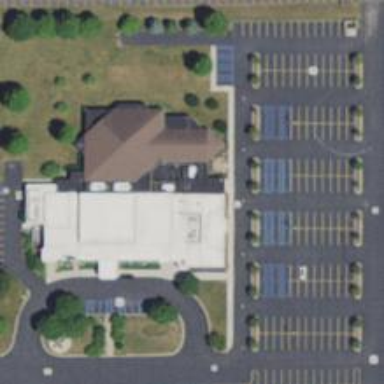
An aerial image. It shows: Parking area.